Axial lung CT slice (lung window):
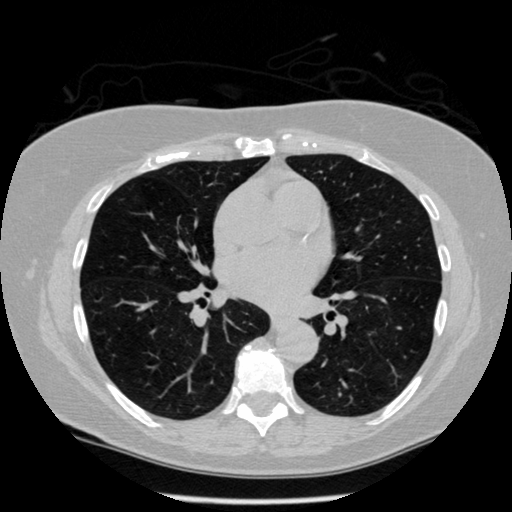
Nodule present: no